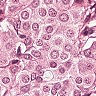
Metastatic tissue present: yes